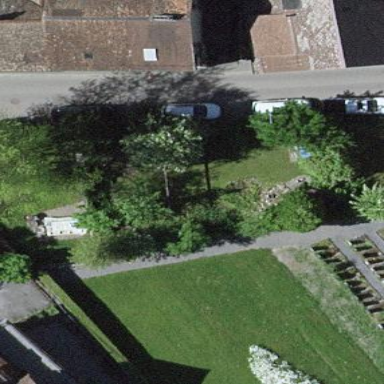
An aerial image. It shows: Residential garden area classified as leisure land.